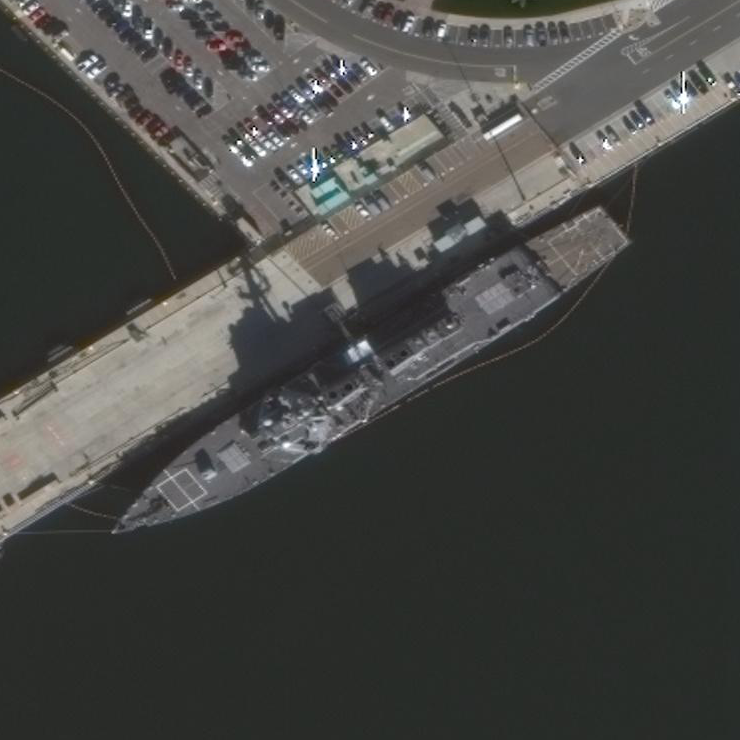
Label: destroyer